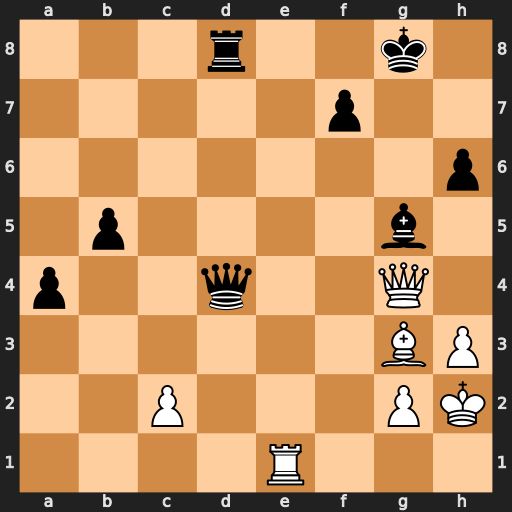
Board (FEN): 3r2k1/5p2/7p/1p4b1/p2q2Q1/6BP/2P3PK/4R3
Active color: w
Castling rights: -
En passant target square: -
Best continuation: Re8+ Rxe8 Qxd4